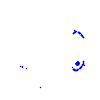
Particle: proton